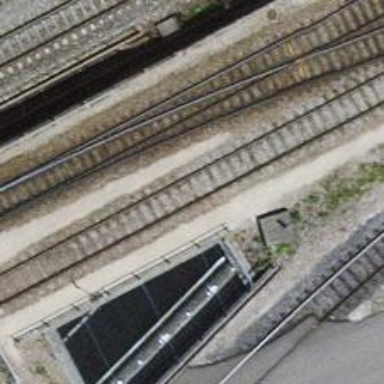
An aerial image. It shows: Single-track railway bridge with electrified contact line. It serves as spur service.